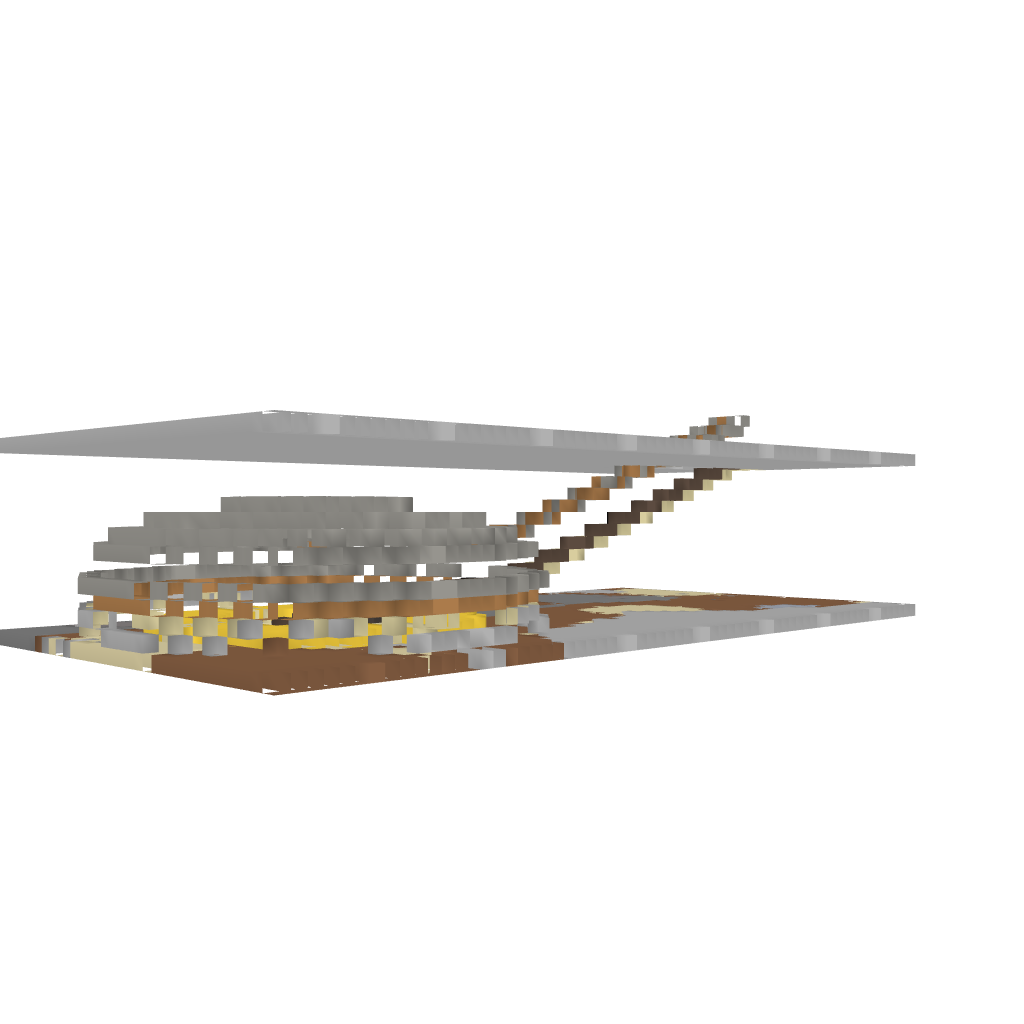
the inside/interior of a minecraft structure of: Underwater Home